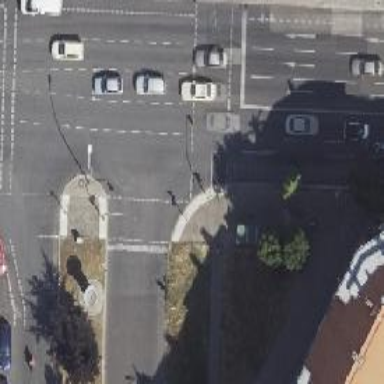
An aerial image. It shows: Road with traffic signals.